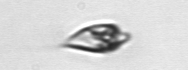
Label: Oxytoxum